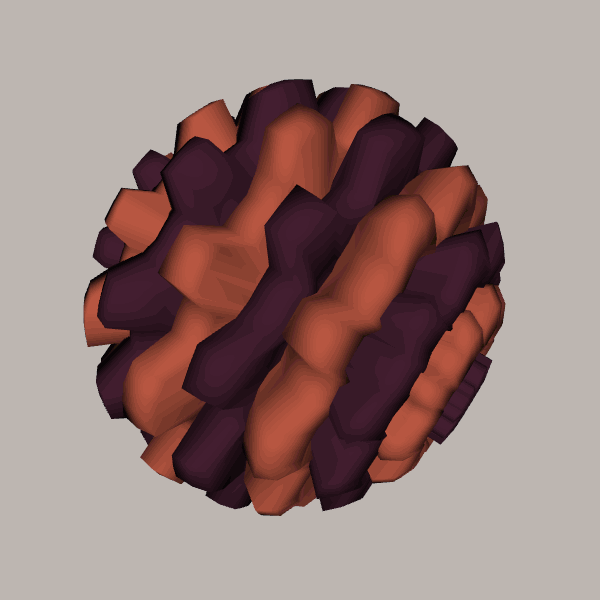
Background: light